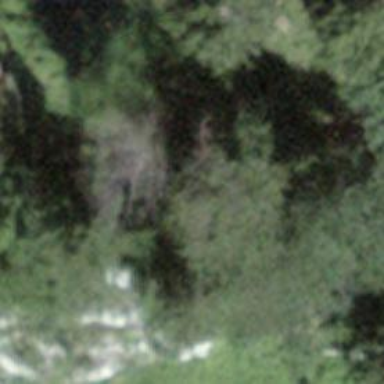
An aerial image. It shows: Natural cliff.